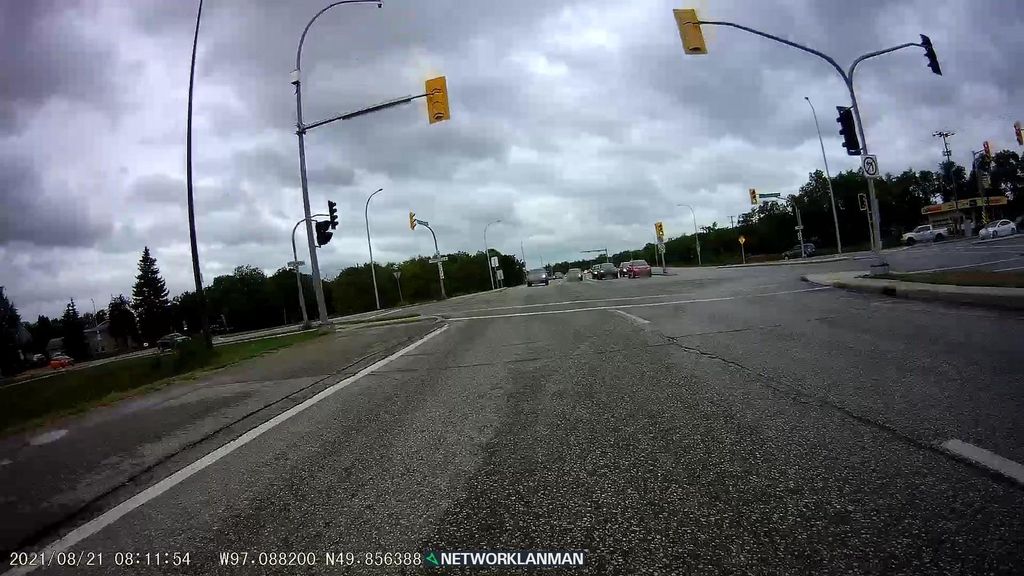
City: winnipeg